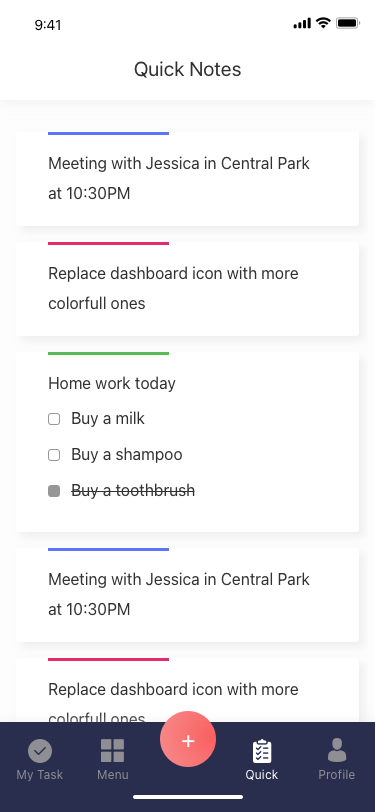
Text in this UI design:
Meeting with Jessica in Central Park
at 10:30PM
Replace dashboard icon with more
colorfull ones
Meeting with Jessica in Central Park
at 10:30PM
Replace dashboard icon with more
colorfull ones
Quick Notes
Profile
Quick Note
Menu
My Task
+
Home work today
Buy a milk
Buy a shampoo
Buy a toothbrush